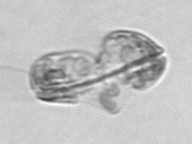
Label: Karenia